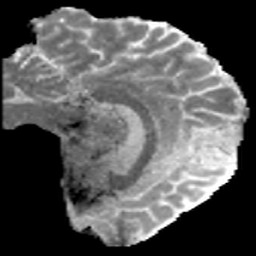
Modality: MD
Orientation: sagittal
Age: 46
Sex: male
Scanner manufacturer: ge
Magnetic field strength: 3 T
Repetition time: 3.335 s
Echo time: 0.0868 s